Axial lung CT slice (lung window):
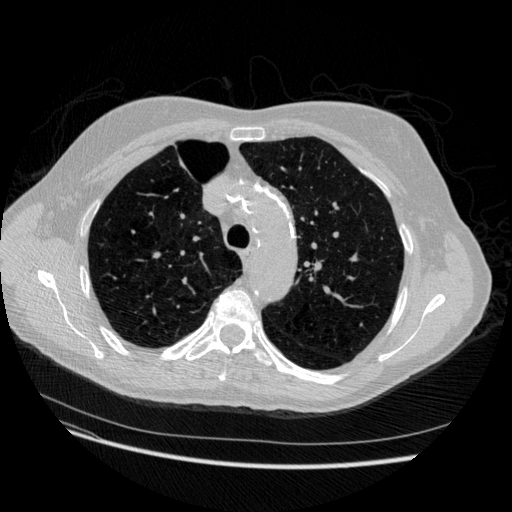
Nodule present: no